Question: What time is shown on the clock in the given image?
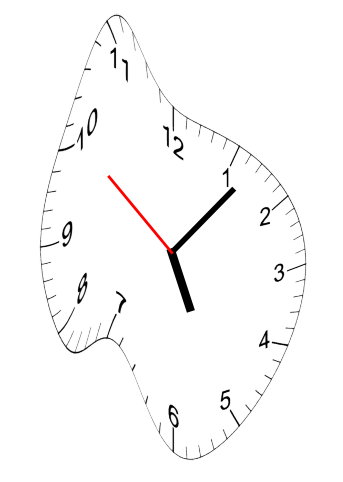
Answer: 05:06:51